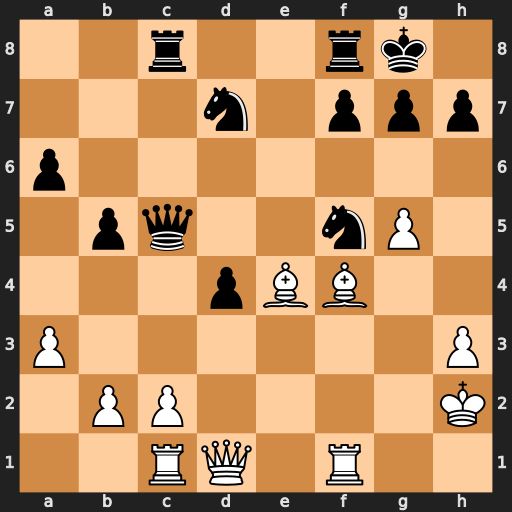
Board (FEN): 2r2rk1/3n1ppp/p7/1pq2nP1/3pBB2/P6P/1PP4K/2RQ1R2
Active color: w
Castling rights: -
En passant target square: -
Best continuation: b4 Qa7 Bxf5